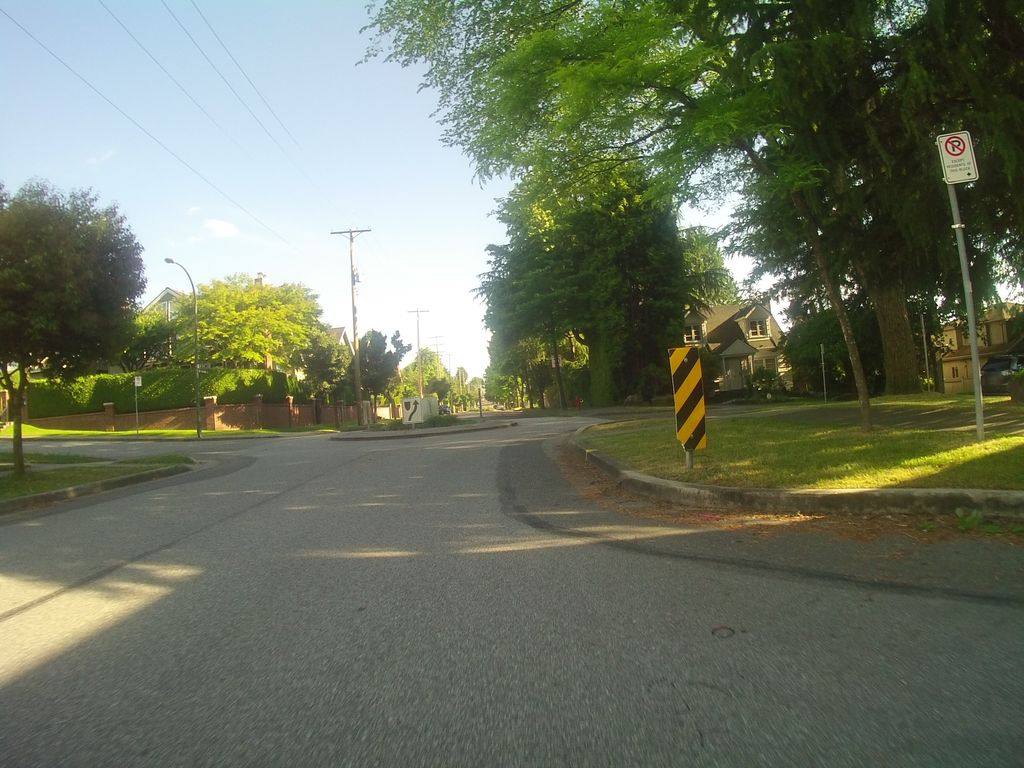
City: vancouver